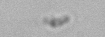
Label: detritus